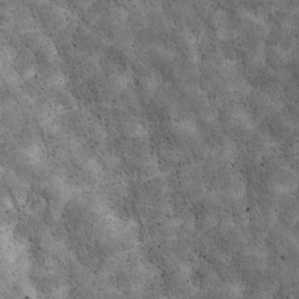
Label: non_frost